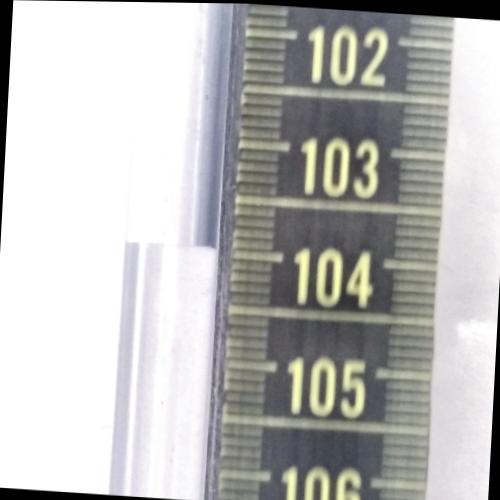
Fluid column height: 104.0 cm